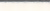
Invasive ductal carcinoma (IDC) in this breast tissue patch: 0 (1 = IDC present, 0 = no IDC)